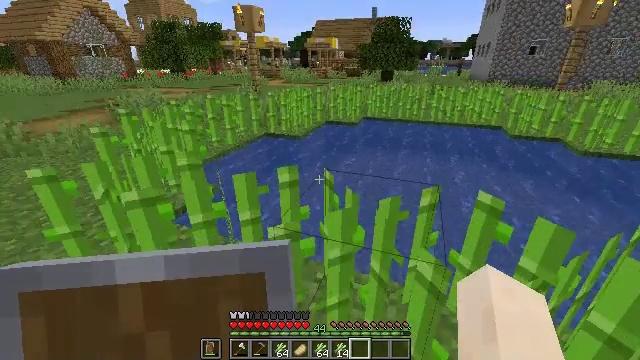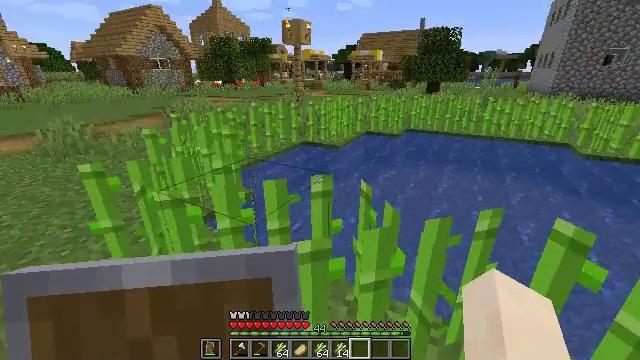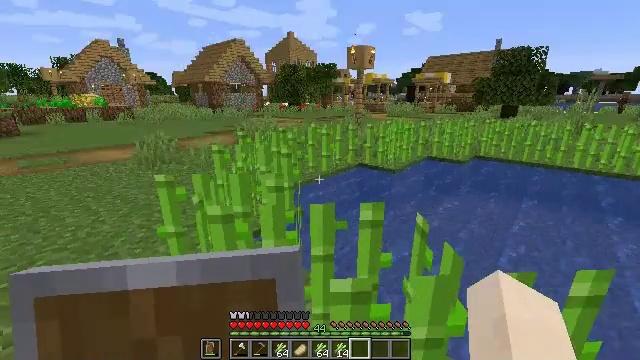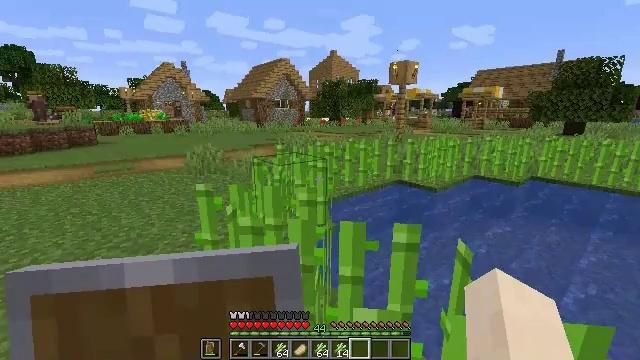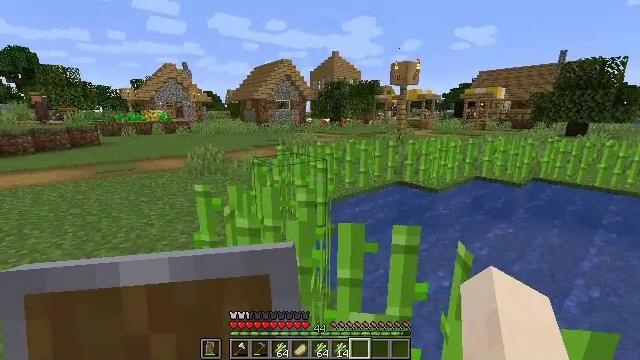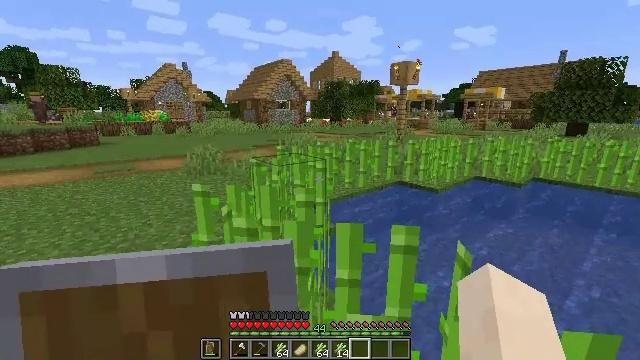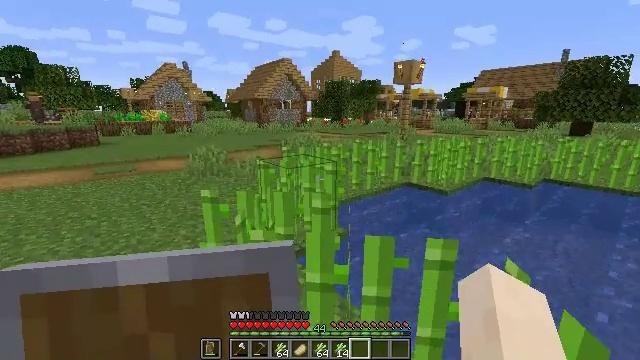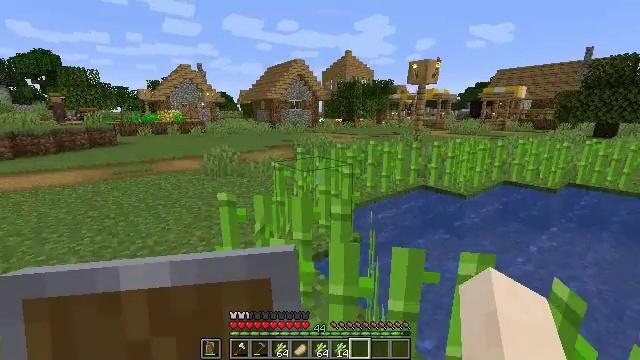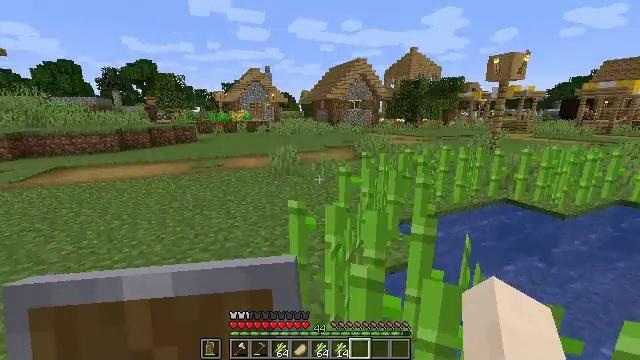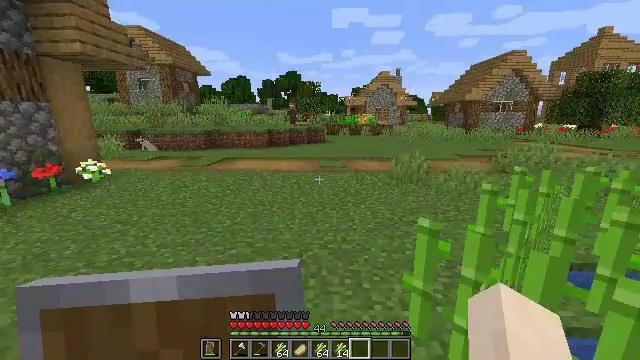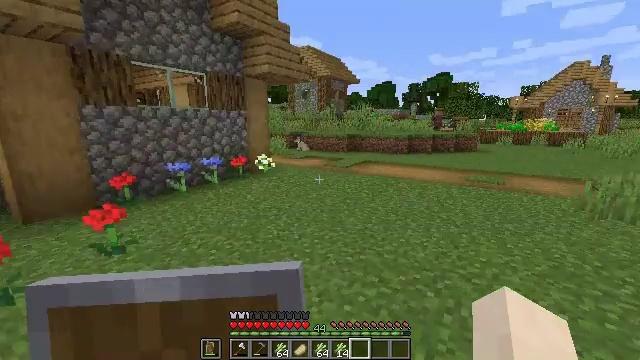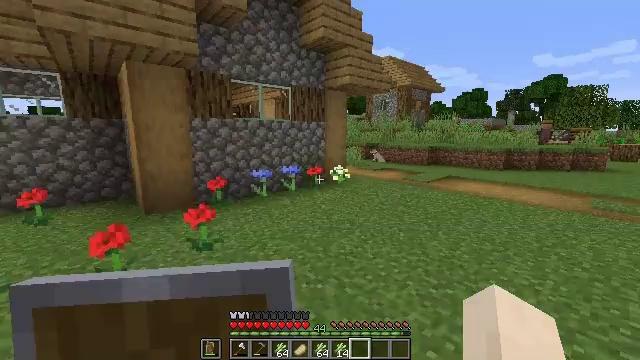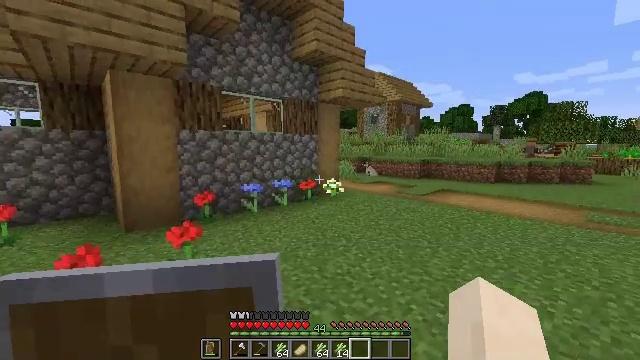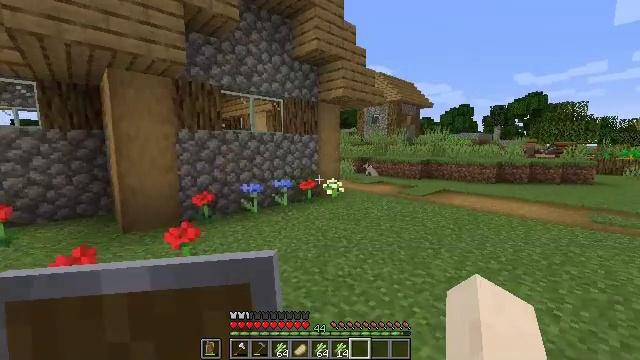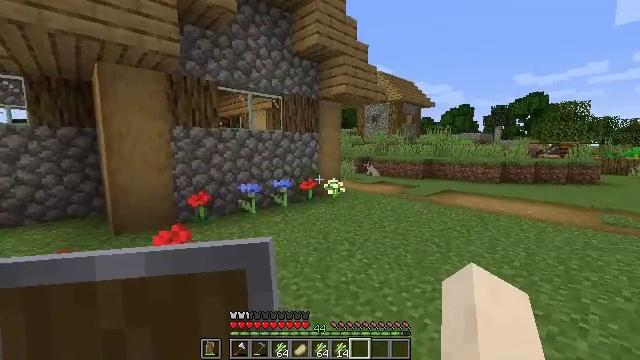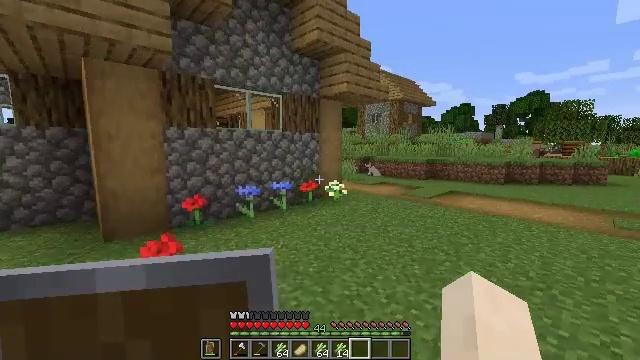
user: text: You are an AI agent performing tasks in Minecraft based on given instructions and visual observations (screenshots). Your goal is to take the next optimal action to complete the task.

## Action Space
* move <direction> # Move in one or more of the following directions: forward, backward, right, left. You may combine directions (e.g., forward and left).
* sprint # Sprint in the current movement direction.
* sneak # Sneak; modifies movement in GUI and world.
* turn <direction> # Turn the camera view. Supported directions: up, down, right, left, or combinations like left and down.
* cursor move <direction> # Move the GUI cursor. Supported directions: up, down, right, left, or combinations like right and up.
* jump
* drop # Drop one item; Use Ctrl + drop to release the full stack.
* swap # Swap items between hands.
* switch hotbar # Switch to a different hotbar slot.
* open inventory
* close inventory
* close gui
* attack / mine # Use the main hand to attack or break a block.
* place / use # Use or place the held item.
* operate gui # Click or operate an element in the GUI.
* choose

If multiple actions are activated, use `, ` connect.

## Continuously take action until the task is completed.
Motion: motion action
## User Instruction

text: Craft a compass.
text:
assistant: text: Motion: turn left and up
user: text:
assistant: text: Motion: turn left and up
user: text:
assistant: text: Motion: turn left and up
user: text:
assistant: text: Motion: no_op
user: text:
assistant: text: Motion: move forward and move left
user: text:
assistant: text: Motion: move forward and move left
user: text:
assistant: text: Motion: move forward and move left, turn left
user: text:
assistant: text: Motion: move forward and move left, turn left
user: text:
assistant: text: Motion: move forward and move left, turn left
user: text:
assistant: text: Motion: move forward and move left, turn left and up
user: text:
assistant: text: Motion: move forward and move left, turn left and up
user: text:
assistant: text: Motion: move forward, turn right and up
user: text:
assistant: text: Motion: move forward
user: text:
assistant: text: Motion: move forward
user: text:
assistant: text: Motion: move forward
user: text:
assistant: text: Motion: move forward
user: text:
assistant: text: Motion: move forward
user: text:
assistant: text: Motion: move forward
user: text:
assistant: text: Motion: move forward
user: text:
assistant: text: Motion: move forward
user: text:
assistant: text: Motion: move forward
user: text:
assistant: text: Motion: move forward
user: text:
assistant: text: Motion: move forward
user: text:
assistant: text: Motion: move forward and move right
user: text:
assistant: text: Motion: move forward and move right
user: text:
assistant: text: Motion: move forward and move right
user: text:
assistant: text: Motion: move forward and move right
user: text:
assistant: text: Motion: move forward and move right
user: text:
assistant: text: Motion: move forward and move right
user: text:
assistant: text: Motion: move forward and move right